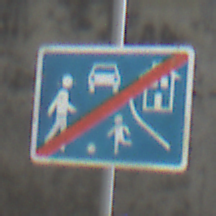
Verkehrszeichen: EndeVerkehrsberuhigterBereich
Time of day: Midday
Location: Outdoor (Suburban)
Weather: Overcast
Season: NotSpecified
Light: Natural